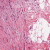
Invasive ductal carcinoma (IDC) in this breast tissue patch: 1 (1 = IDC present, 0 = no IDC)